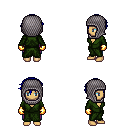
a pixel art fantasy rpg character, female body template, human, tanned skin, green robe, magenta pants, blue short bangs hairstyle, chain hood, gold gloves, four views (front, back, left, right), 2x2 character sprite sheet, small pixel art, hard edges, no anti-aliasing